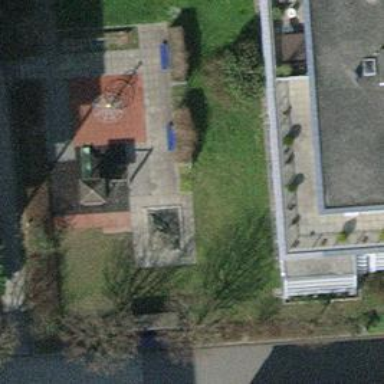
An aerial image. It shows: Playground with swings.